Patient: sex F, age 52
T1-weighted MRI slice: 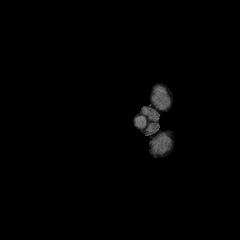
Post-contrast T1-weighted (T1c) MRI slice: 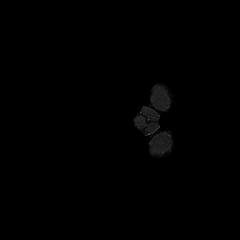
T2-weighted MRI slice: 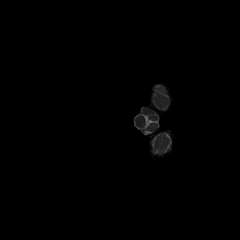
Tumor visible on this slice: no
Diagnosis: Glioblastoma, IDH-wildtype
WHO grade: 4